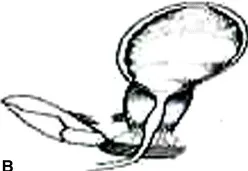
Injuries of the urethra[]. B: The pelvis is fractured and the puboprostatic ligament is ruptured but the urethra is only stretched and bruised.
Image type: radiology (mri)